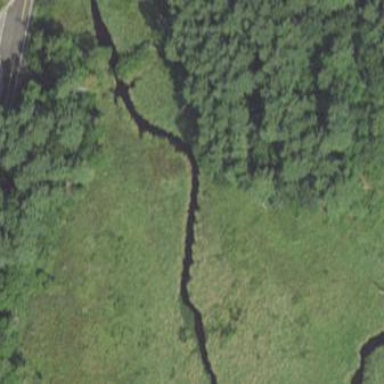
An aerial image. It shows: Wetland area characterized by wet meadow.